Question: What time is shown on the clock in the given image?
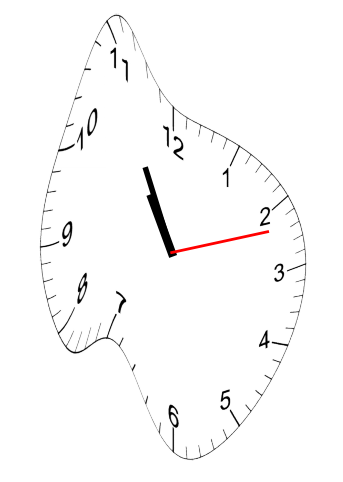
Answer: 10:55:12